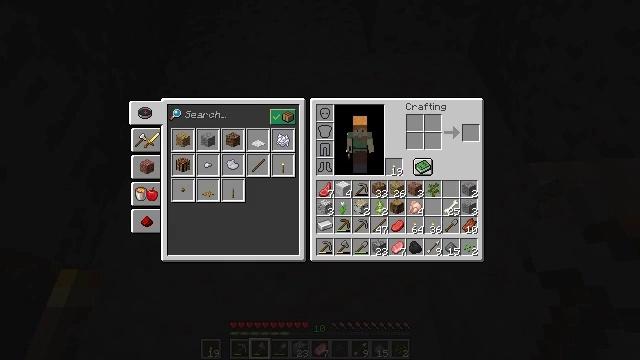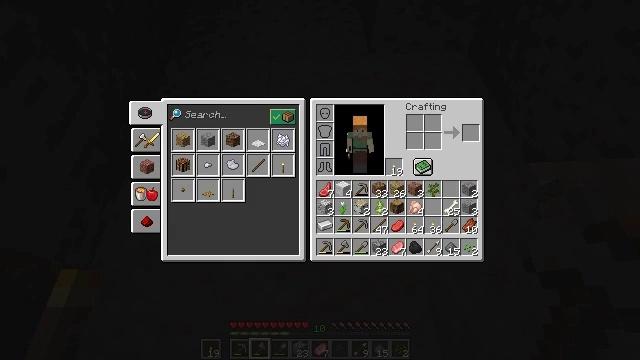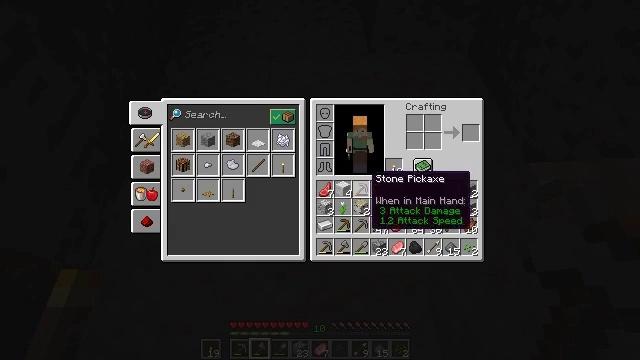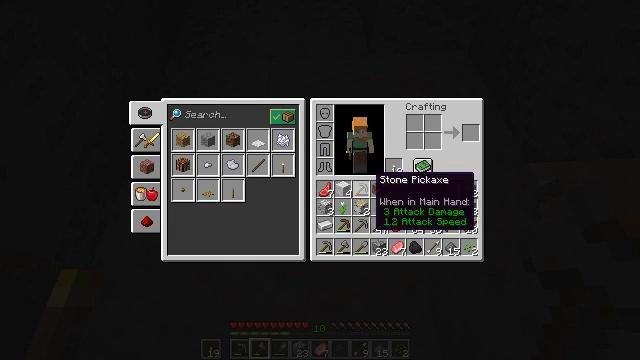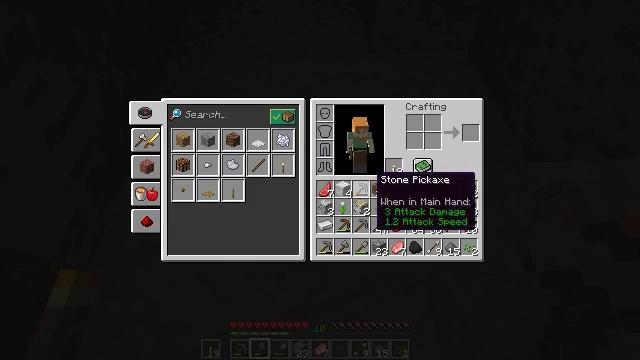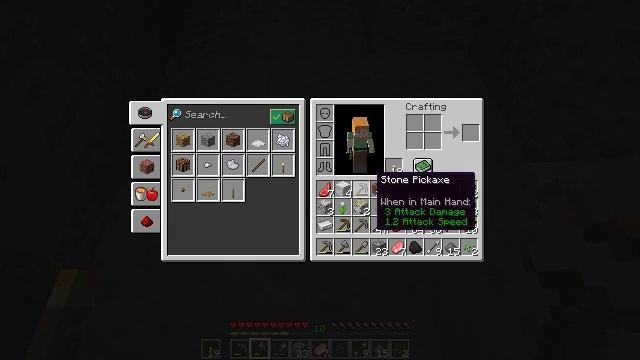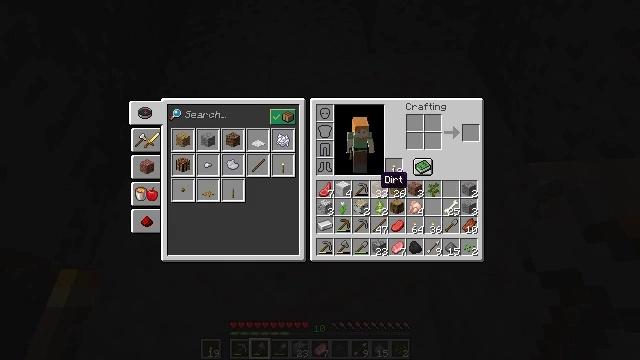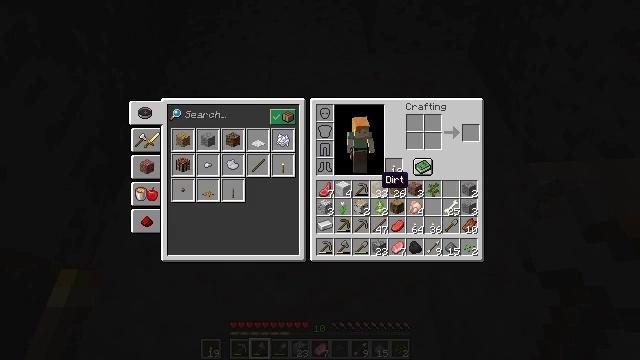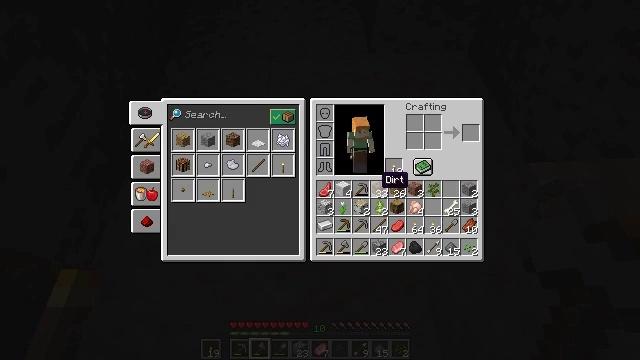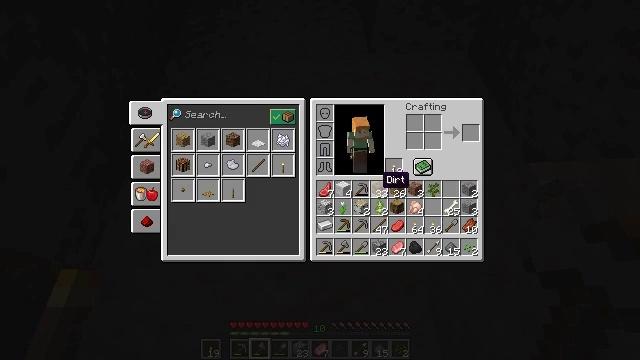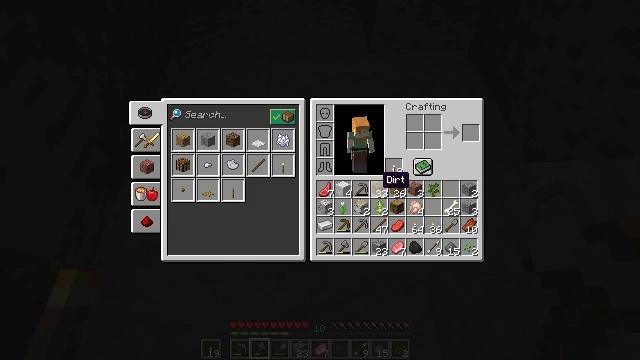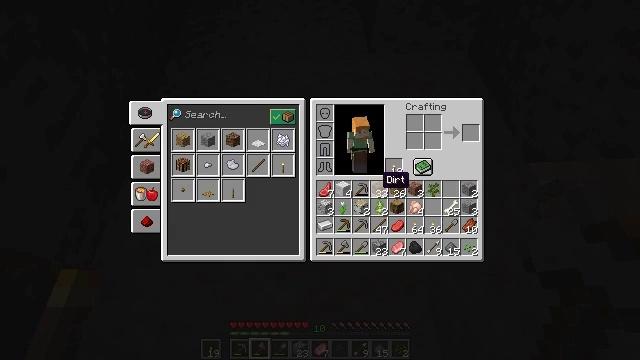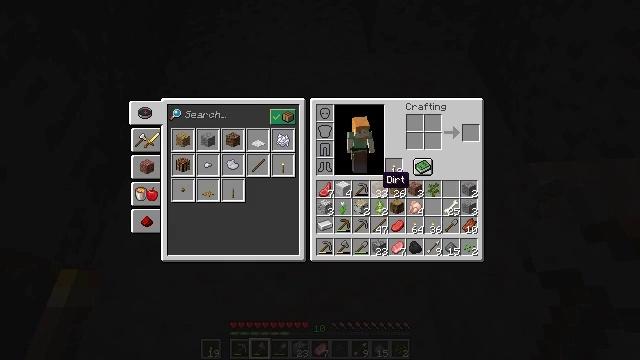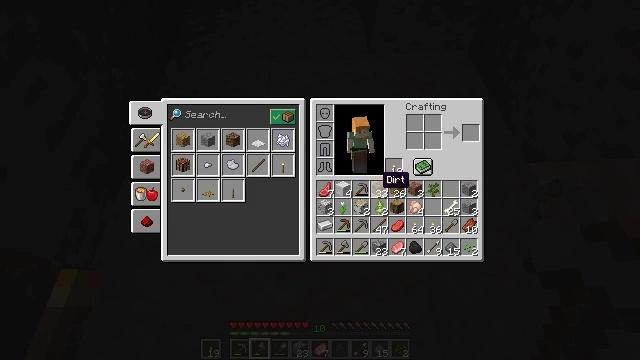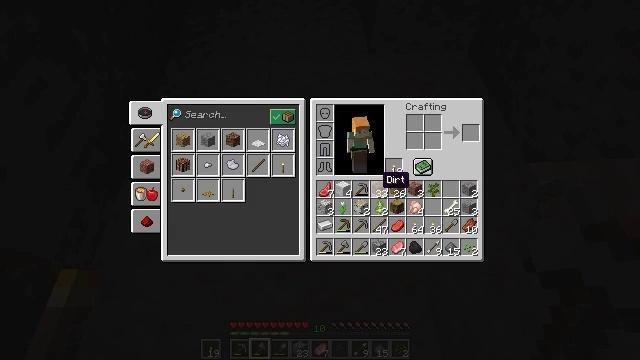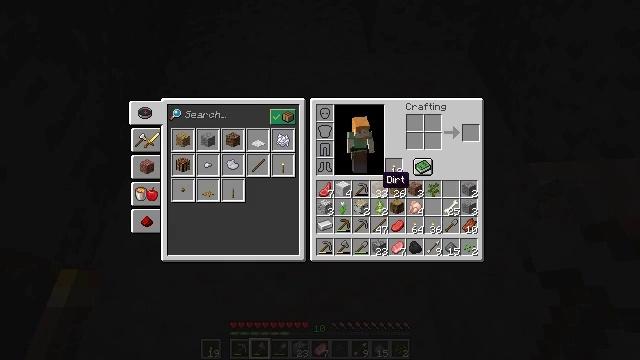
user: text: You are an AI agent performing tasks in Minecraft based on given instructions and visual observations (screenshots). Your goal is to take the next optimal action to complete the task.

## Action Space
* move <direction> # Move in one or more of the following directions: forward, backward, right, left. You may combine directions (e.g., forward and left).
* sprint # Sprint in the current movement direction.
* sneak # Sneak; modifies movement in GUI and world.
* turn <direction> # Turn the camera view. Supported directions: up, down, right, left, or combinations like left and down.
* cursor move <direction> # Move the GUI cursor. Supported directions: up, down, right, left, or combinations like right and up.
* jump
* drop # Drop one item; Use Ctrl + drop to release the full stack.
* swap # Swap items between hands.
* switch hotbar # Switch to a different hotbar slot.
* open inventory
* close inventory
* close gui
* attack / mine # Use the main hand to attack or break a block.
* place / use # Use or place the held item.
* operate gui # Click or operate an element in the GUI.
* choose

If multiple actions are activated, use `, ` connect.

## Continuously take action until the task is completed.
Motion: motion action
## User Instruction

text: Remove a dirt block from the inventory.
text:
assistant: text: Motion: no_op
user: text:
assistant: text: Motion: cursor move down
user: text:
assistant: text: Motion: no_op
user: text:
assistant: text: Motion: no_op
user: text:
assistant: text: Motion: no_op
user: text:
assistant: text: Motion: no_op
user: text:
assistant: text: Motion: no_op
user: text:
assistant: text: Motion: no_op
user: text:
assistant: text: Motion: no_op
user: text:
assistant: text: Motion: no_op
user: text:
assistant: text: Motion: no_op
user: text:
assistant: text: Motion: no_op
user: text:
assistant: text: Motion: no_op
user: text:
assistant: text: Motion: no_op
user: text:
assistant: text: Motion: no_op
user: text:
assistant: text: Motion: no_op
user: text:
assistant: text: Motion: no_op
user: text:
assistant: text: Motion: no_op
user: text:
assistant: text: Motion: no_op
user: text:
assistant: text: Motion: no_op
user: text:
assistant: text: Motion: no_op
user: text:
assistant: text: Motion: no_op
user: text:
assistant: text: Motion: no_op
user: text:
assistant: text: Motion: sprint
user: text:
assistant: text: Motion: sprint
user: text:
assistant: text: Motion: sprint, drop
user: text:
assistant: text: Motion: sprint, drop
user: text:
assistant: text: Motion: sprint, drop
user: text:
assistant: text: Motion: no_op
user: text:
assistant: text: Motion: no_op